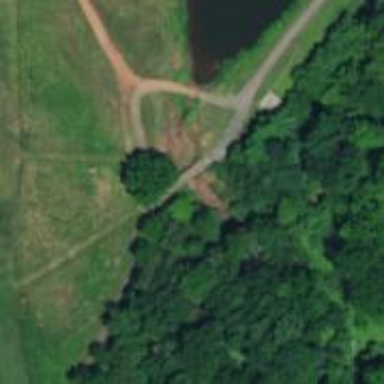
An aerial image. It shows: Path bridge over golf path.